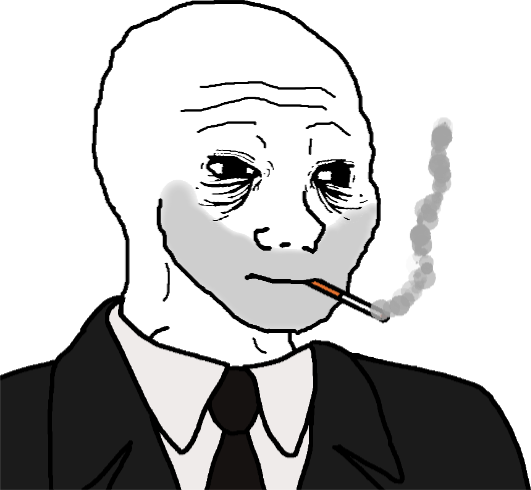
Label: 5_Tired_Wojak